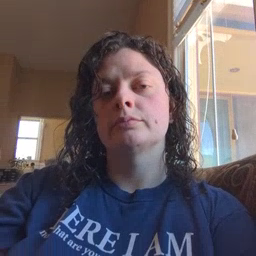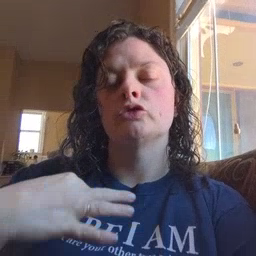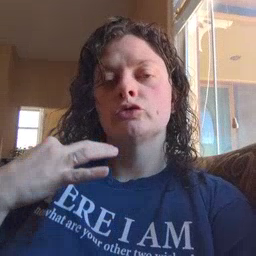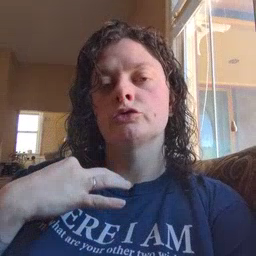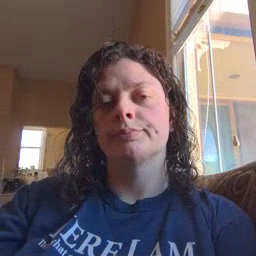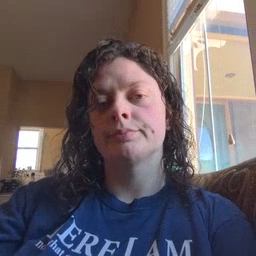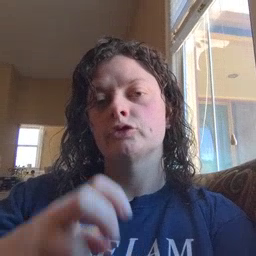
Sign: shirt